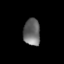
Tissue: lung
Cell type: Endothelial cells
Senescence score: 0.6635
Nuclear area (px): 435
Mean DAPI intensity: 107.124